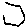
Label: hexagon